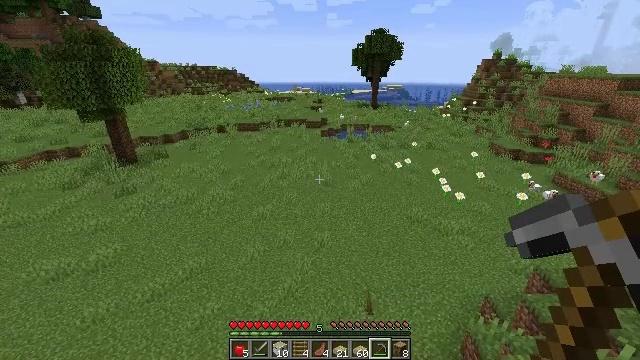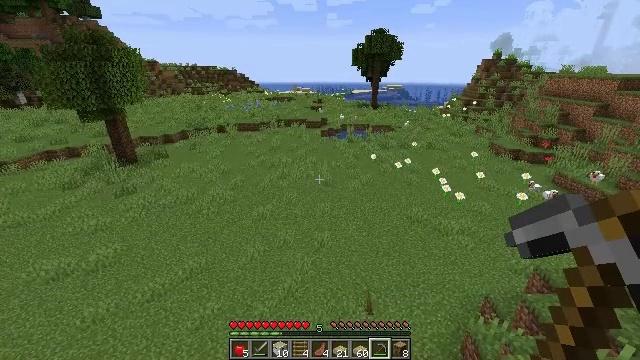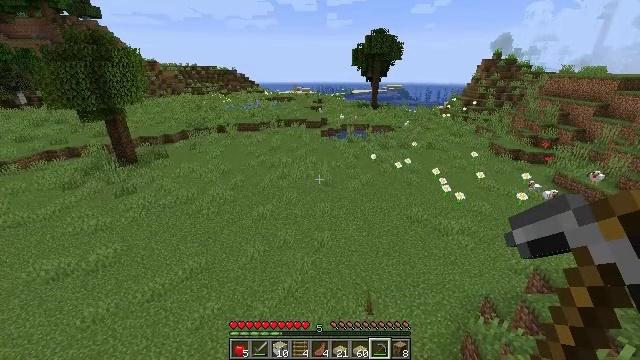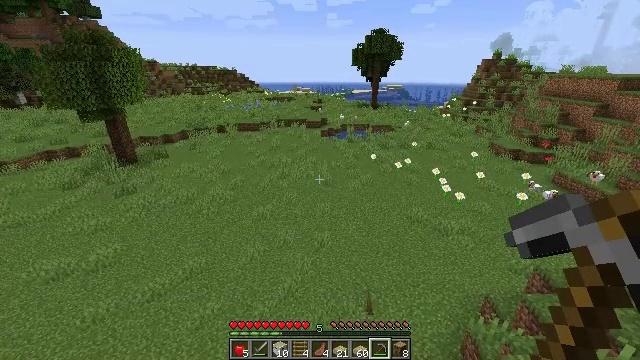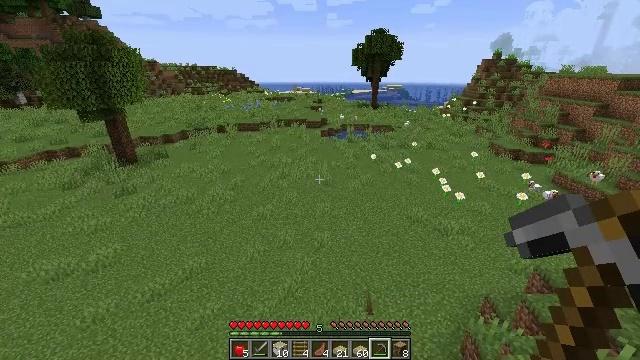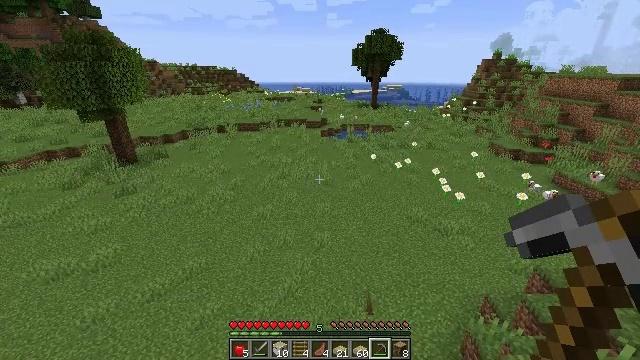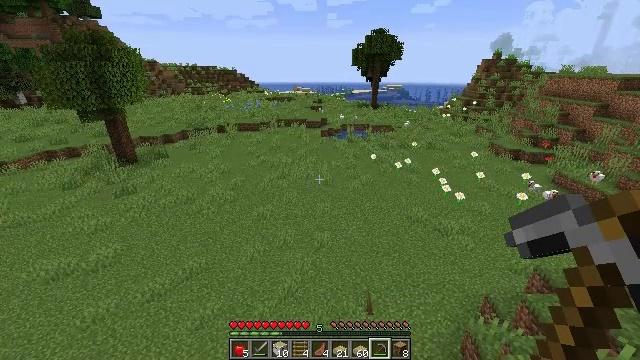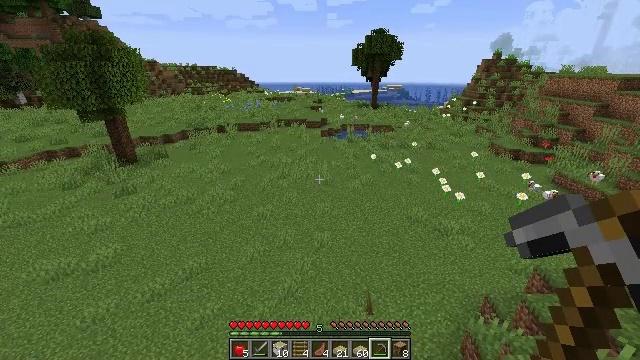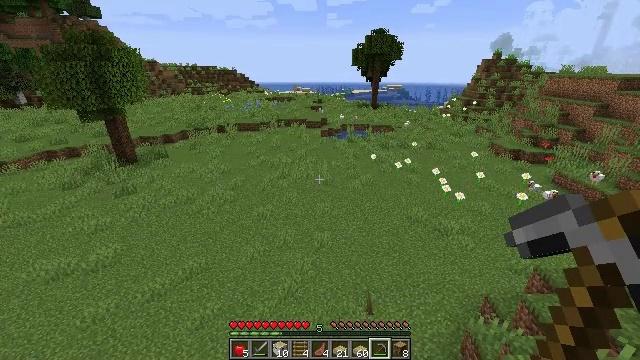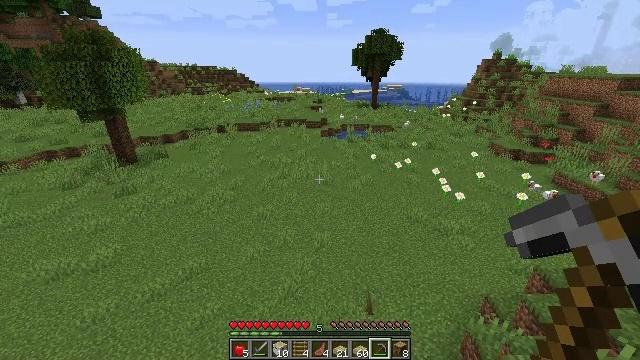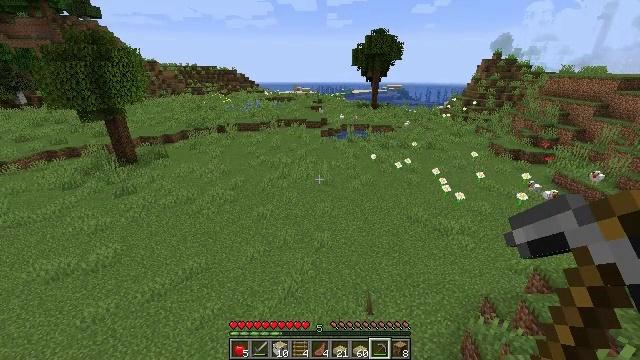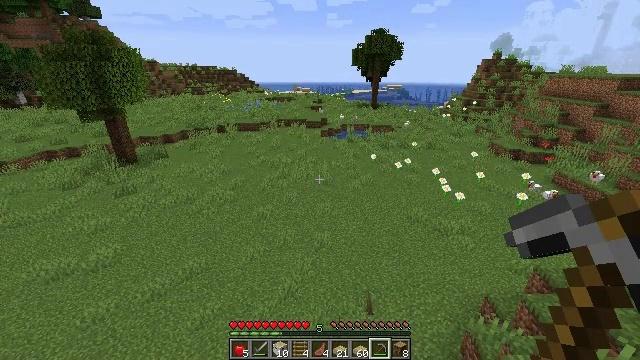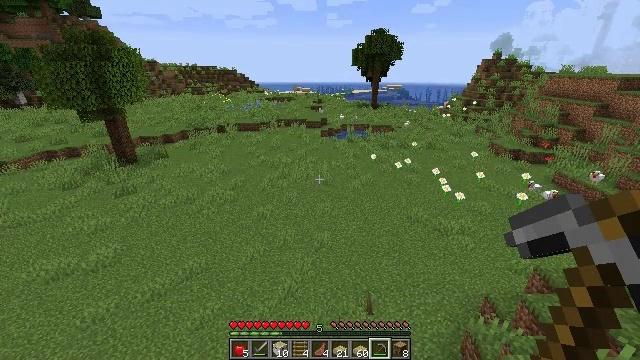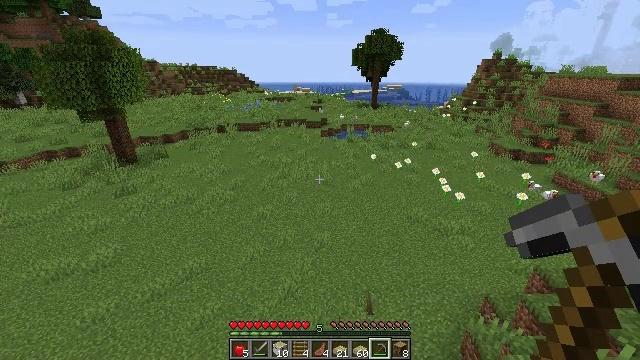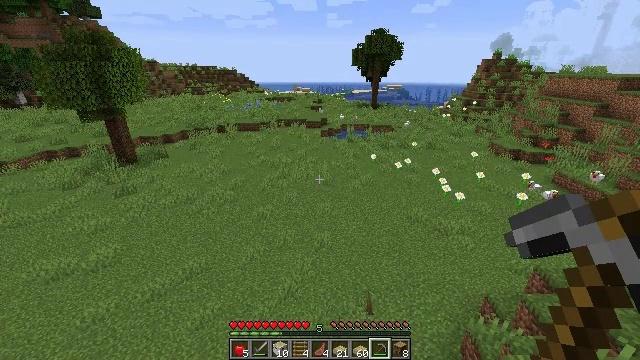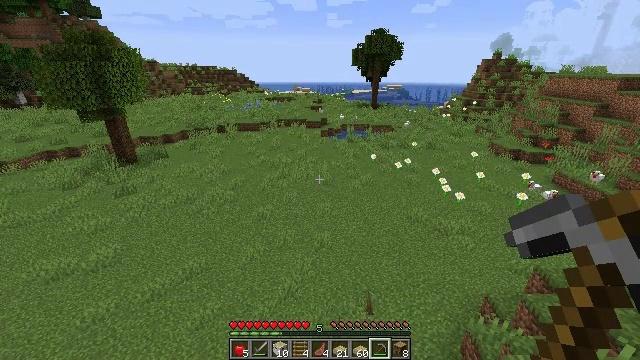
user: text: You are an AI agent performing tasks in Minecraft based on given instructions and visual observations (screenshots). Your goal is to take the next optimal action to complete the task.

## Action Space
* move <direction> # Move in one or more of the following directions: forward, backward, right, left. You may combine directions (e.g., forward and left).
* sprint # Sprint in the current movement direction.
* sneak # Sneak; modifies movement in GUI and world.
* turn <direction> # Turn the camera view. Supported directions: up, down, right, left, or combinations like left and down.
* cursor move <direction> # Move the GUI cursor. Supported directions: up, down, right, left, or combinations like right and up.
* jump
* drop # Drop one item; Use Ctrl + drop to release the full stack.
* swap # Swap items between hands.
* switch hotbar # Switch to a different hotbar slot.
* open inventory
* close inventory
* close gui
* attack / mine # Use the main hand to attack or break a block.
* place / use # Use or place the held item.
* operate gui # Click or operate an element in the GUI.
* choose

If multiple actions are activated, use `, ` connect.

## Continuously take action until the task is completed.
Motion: motion action
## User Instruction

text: Open the crafting table to craft a birch door.
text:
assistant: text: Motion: no_op
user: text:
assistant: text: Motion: no_op
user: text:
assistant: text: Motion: no_op
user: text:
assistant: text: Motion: no_op
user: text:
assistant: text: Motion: no_op
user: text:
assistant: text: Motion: no_op
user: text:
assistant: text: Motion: no_op
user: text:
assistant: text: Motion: no_op
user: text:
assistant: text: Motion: no_op
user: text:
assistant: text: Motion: no_op
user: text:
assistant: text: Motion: no_op
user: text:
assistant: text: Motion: no_op
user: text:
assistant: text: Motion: no_op
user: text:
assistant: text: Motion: no_op
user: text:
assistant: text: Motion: no_op
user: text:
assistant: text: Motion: no_op
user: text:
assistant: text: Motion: no_op
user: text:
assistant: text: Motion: no_op
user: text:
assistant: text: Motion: no_op
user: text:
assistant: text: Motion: no_op
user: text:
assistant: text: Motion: no_op
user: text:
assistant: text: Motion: no_op
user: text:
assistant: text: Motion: no_op
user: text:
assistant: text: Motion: no_op
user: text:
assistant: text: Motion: no_op
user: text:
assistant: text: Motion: no_op
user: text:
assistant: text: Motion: no_op
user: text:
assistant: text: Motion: no_op
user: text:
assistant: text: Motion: no_op
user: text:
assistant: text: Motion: no_op